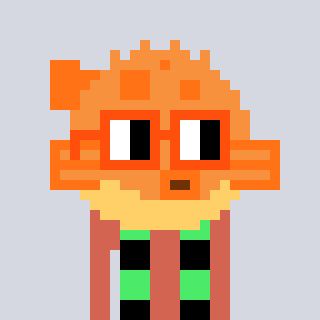
a pixel art character with square orange glasses, a pufferfish-shaped head and a peachy-colored body on a cool background